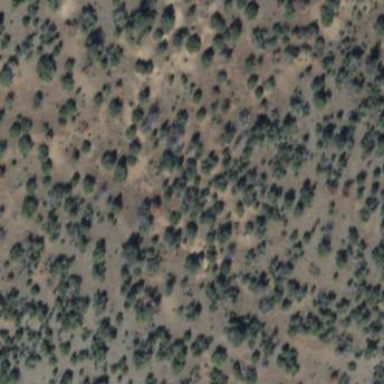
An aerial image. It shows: Patch of scrub vegetation.